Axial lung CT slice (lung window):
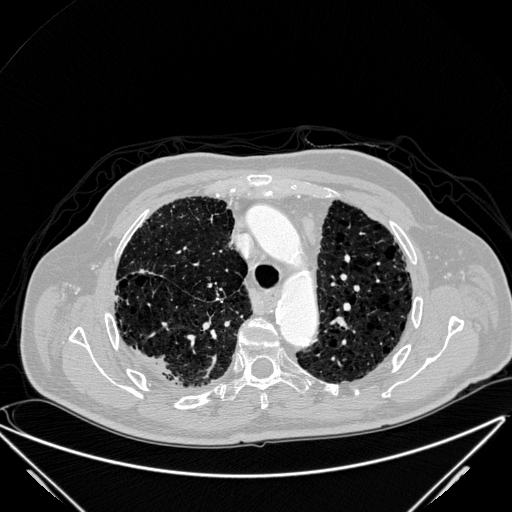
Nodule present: no